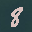
Label: 8